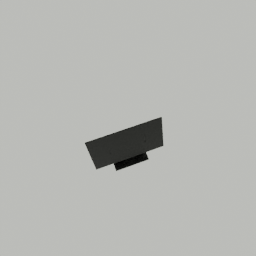
Label: electronics